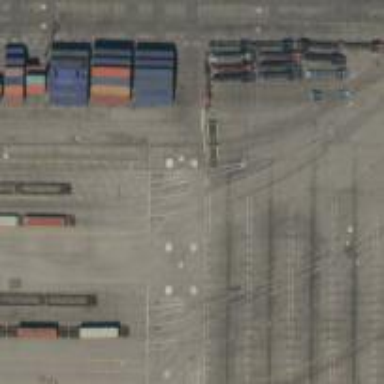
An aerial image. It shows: Unused railway yard.